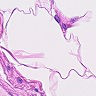
Metastatic tissue present: no